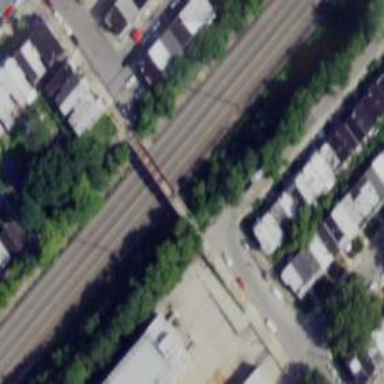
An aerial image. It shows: Bridge.